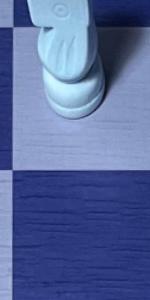
Label: Empty